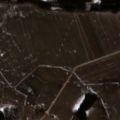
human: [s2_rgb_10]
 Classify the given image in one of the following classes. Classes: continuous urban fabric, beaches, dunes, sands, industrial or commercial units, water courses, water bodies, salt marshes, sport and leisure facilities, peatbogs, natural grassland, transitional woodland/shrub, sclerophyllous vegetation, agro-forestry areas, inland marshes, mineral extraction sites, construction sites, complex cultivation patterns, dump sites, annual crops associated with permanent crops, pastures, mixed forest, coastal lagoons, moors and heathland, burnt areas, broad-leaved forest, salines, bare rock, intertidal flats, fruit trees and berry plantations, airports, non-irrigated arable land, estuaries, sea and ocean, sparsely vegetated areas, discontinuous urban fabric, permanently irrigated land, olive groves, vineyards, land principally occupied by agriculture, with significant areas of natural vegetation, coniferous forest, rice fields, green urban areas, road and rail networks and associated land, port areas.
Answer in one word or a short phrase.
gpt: non-irrigated arable land, pastures, land principally occupied by agriculture, with significant areas of natural vegetation, coniferous forest